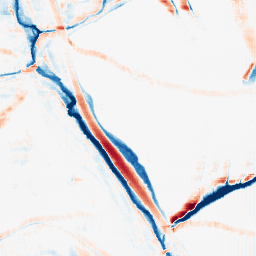
Category: morphological
Decomposition family: morphological_rect
Decomposition parameters: operation: average
width: 20
height: 10
Upsampling method: fft_zeropad
Upsampling parameters: scale: 8
Upsampling scale: 8